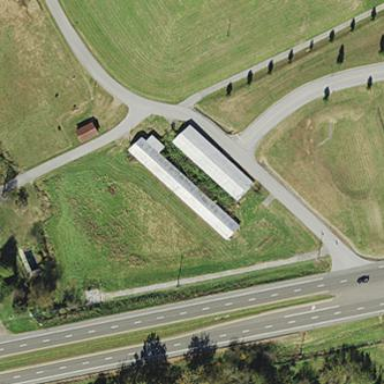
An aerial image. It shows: Farm building.